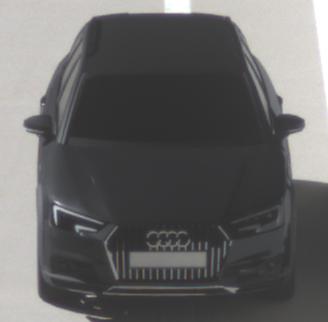
Make: Audi
Model: A4 Allroad 45 TFSI
Detailed model: A4 (B9) allroad
Model produced from: 2019/02
Model produced until: 2019/05
Doors: 5
Color: black
Road condition: dry road
Daytime: morning or afternoon
Contrast: high contrast